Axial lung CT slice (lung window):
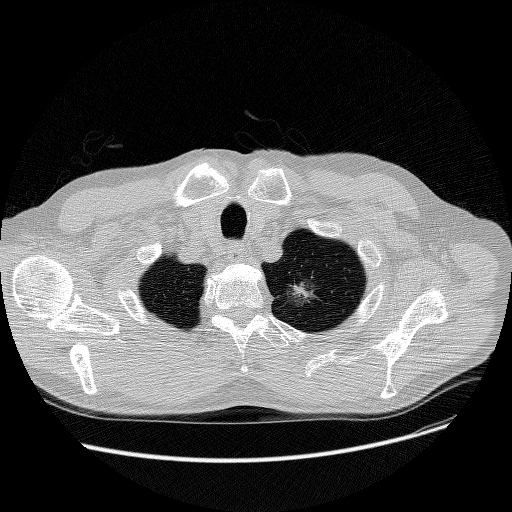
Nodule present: yes
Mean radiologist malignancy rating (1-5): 4.333